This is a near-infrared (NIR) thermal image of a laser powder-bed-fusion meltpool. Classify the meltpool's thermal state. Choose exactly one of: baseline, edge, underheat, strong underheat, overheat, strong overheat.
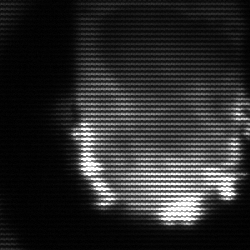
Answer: baseline